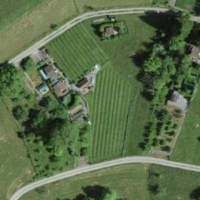
EUNIS habitat code: 25
Species observed at this site:
Plantago lanceolata